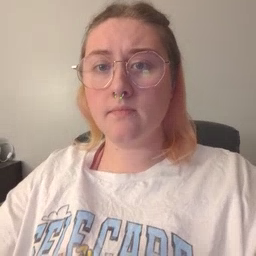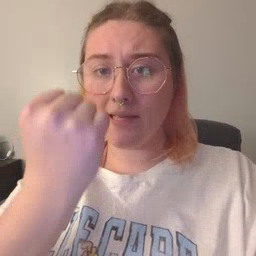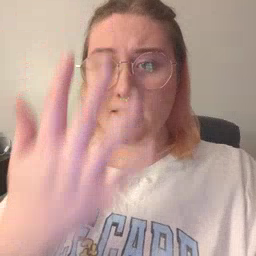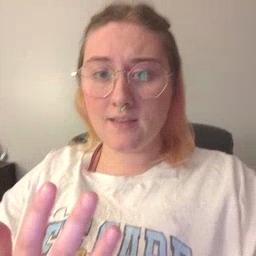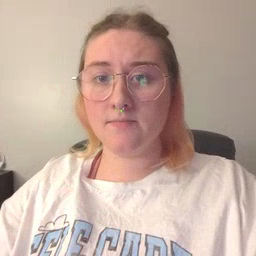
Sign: mitten